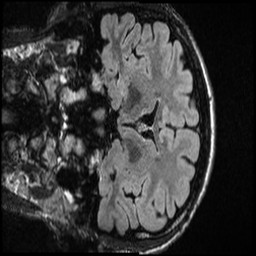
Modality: T1w
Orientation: coronal
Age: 21
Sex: male